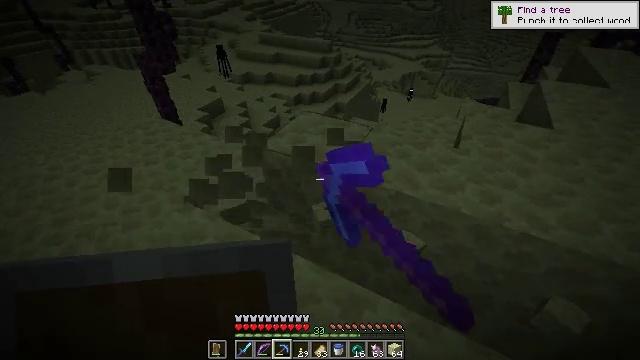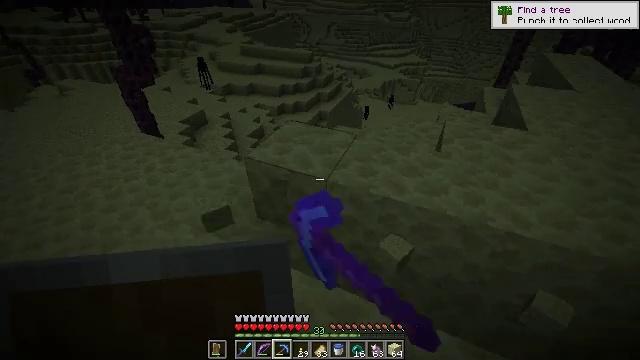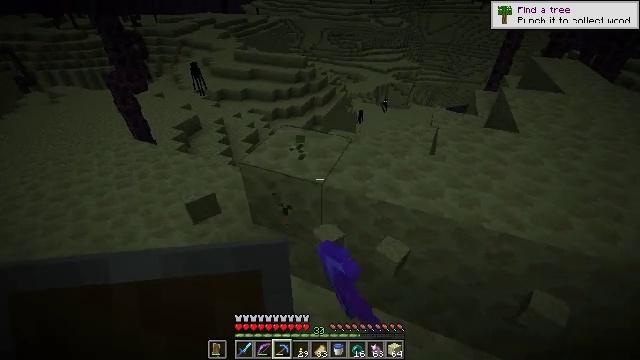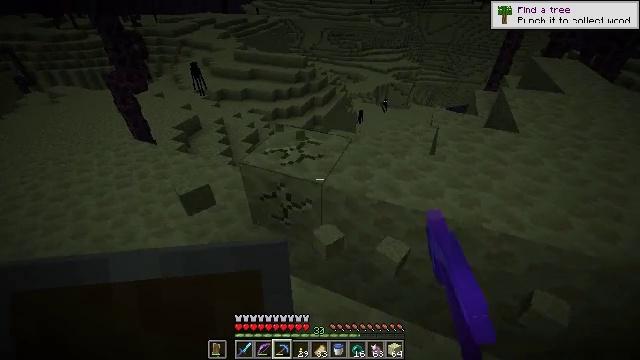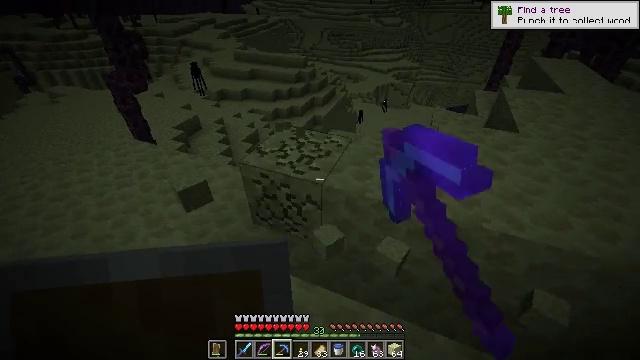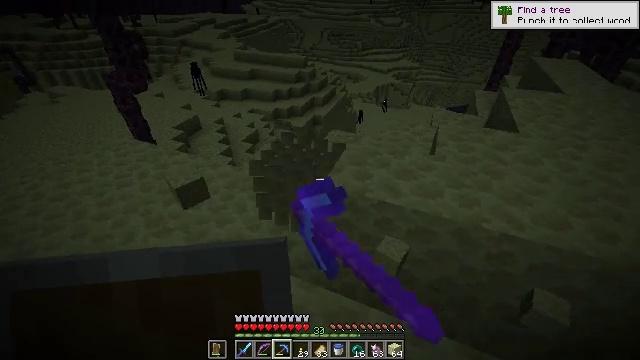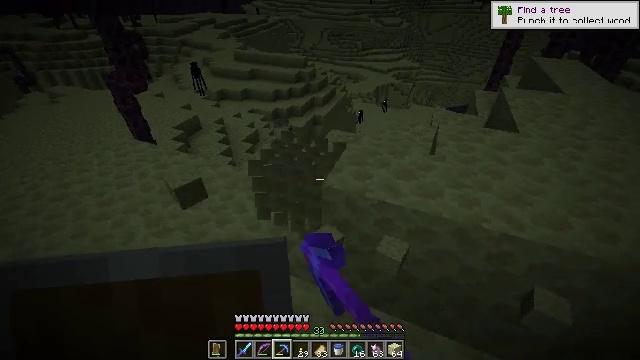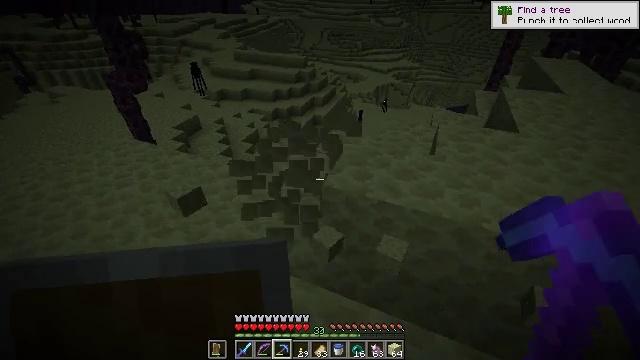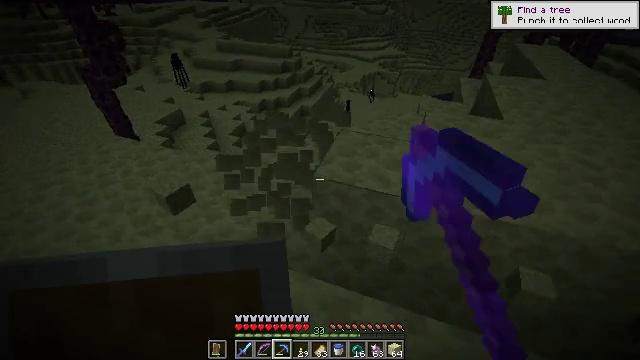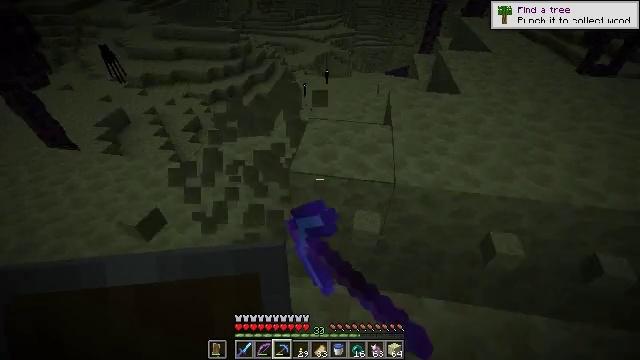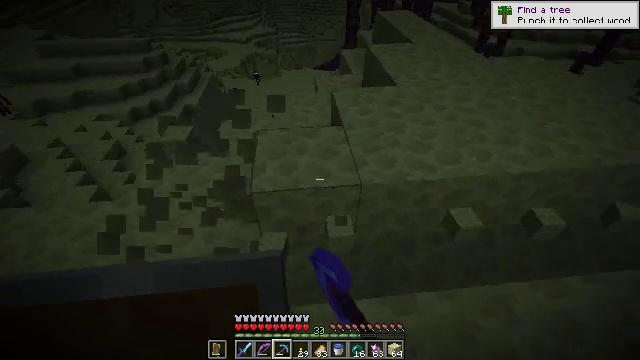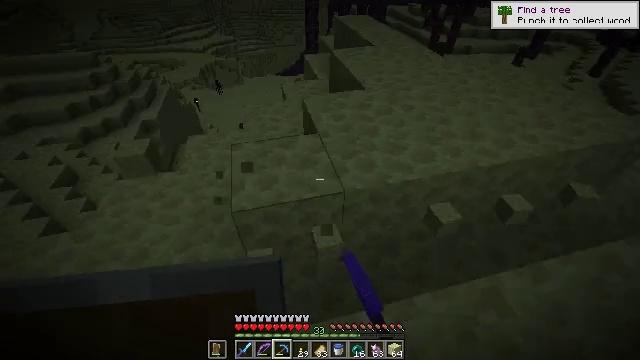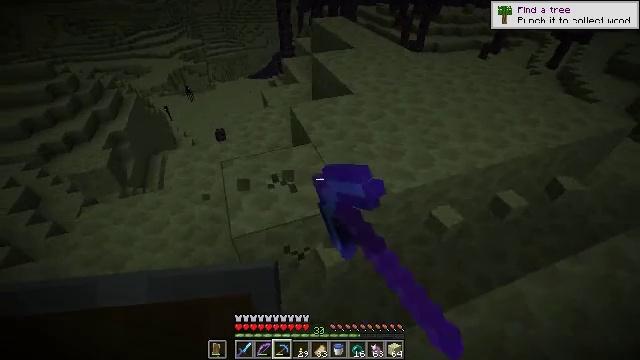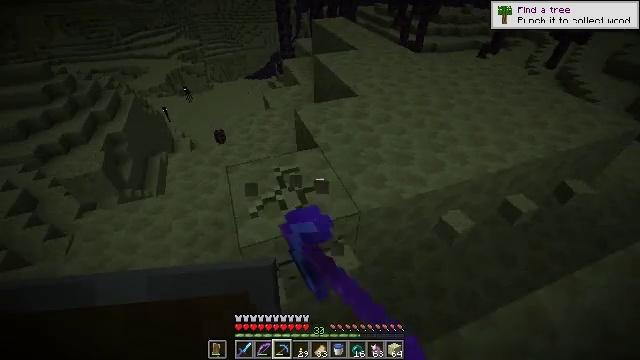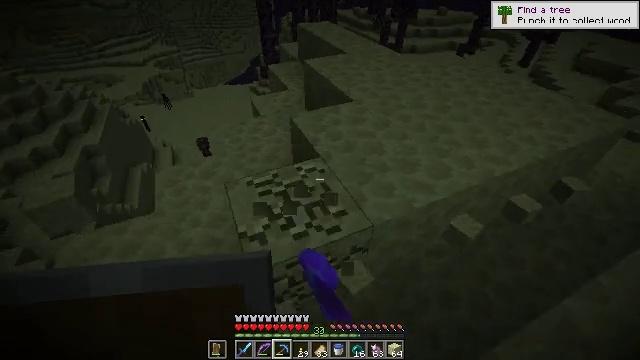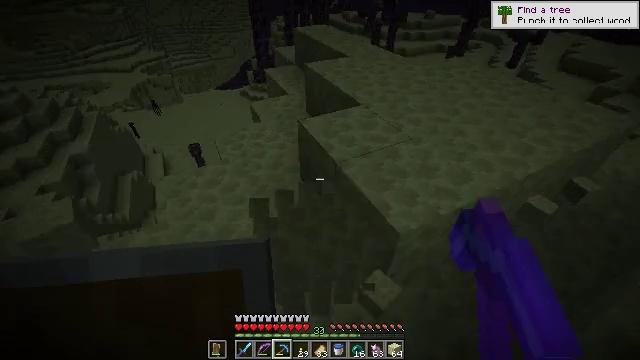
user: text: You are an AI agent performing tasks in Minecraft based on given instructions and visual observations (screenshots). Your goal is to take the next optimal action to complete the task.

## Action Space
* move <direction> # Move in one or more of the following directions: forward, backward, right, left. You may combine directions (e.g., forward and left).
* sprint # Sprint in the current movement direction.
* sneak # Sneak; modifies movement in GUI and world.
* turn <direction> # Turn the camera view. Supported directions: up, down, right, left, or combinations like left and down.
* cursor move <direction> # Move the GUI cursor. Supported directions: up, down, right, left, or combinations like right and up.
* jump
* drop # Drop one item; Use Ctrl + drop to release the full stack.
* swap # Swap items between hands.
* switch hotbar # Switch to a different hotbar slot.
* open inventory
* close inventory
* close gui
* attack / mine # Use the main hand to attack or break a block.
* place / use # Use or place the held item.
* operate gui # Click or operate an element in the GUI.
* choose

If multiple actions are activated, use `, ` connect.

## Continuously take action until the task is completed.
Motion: motion action
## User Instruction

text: Collect end stone for your base.
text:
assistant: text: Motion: turn right and up, attack / mine
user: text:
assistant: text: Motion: turn right, attack / mine
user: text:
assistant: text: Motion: attack / mine
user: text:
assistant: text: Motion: attack / mine
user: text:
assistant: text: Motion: attack / mine
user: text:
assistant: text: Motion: attack / mine
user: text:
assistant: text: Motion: attack / mine
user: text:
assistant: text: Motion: move forward and move left, turn right and down, attack / mine
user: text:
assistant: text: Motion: move forward and move left, turn right and down, attack / mine
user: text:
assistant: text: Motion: move forward and move left, turn right, attack / mine
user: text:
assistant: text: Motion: move forward and move left, turn right, attack / mine
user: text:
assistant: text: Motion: move forward and move left, turn right, attack / mine
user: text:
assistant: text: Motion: move forward and move left, attack / mine
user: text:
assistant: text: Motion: move forward and move left, turn right, attack / mine
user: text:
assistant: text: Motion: move left, turn right, attack / mine
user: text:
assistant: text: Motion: turn right, attack / mine
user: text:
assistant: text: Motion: turn right, attack / mine
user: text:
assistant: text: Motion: turn right, attack / mine
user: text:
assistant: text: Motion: turn right and up, attack / mine
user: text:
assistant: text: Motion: turn right and up, attack / mine
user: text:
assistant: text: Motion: turn right and up, attack / mine
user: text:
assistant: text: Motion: turn right and up, attack / mine
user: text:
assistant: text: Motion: attack / mine
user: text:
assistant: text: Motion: attack / mine
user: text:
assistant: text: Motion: attack / mine
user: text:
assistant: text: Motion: attack / mine
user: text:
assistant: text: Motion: attack / mine
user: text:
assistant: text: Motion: turn up, attack / mine
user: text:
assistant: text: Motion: move forward, attack / mine
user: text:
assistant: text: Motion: move forward, attack / mine